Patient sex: M
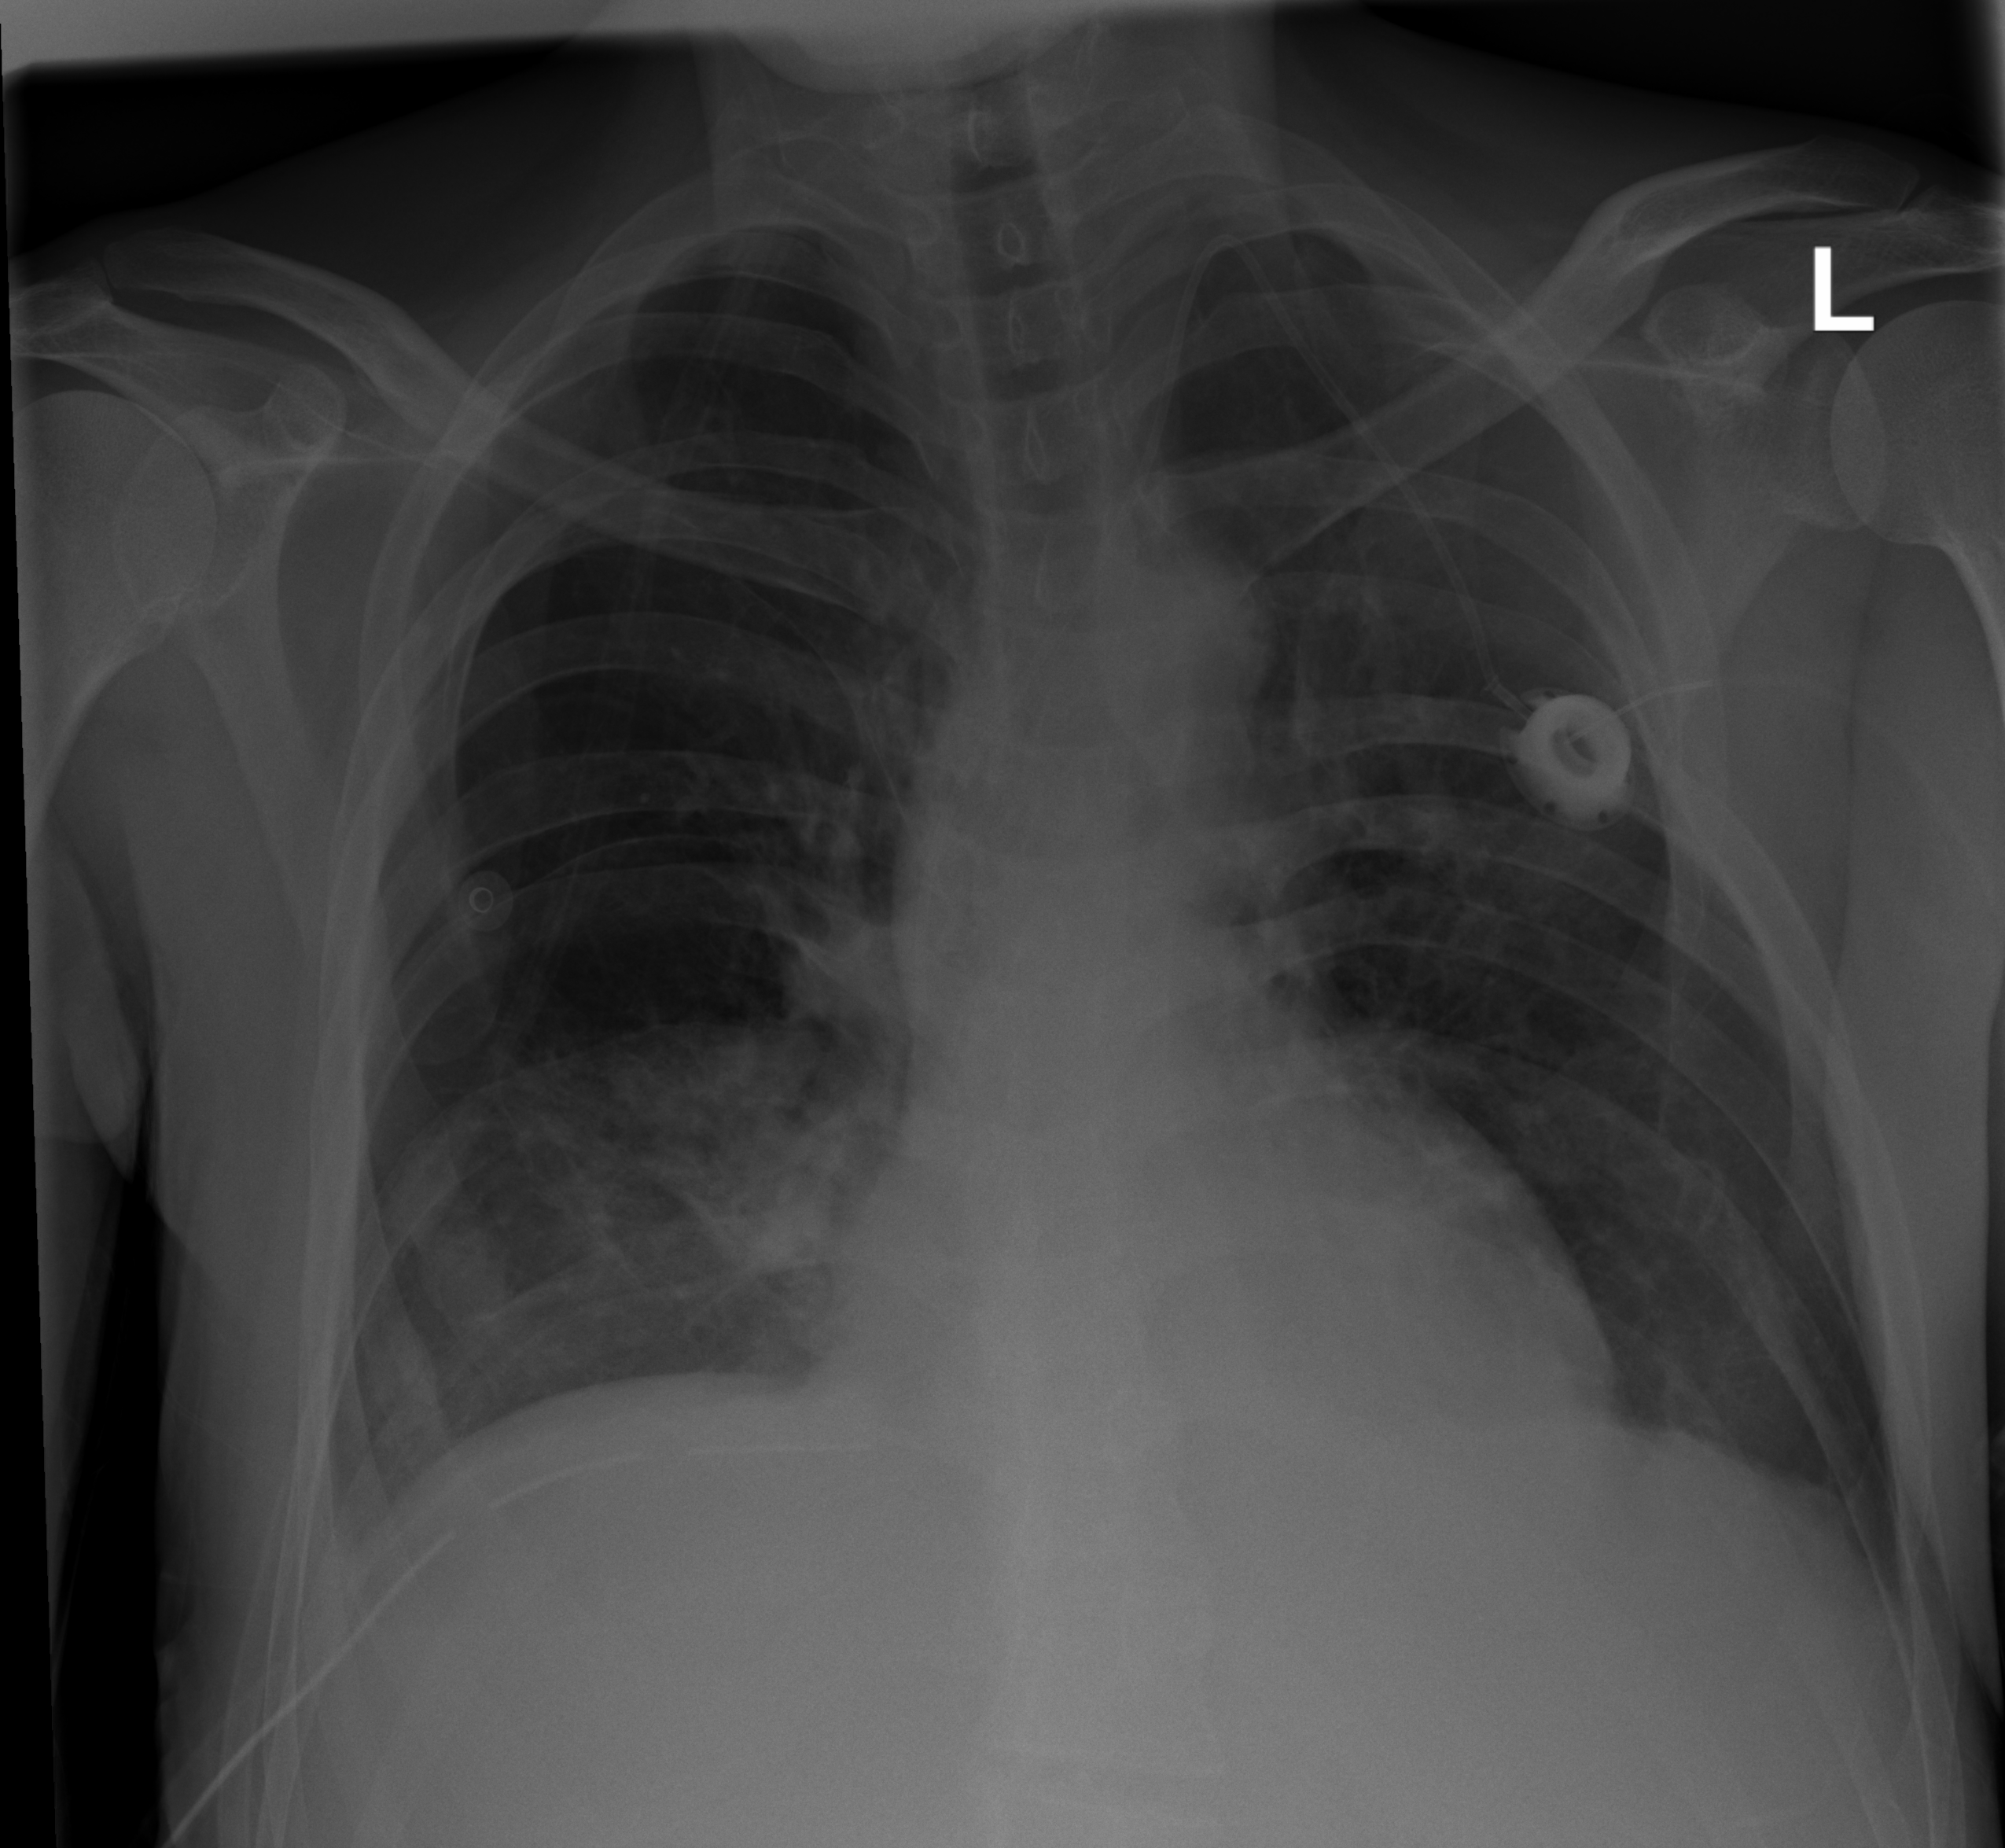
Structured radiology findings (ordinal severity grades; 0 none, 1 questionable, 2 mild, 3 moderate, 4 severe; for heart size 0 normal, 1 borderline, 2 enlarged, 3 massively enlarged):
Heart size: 0
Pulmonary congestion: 0
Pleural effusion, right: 2
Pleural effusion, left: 0
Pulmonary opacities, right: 2
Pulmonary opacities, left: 0
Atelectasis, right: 2
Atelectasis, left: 0